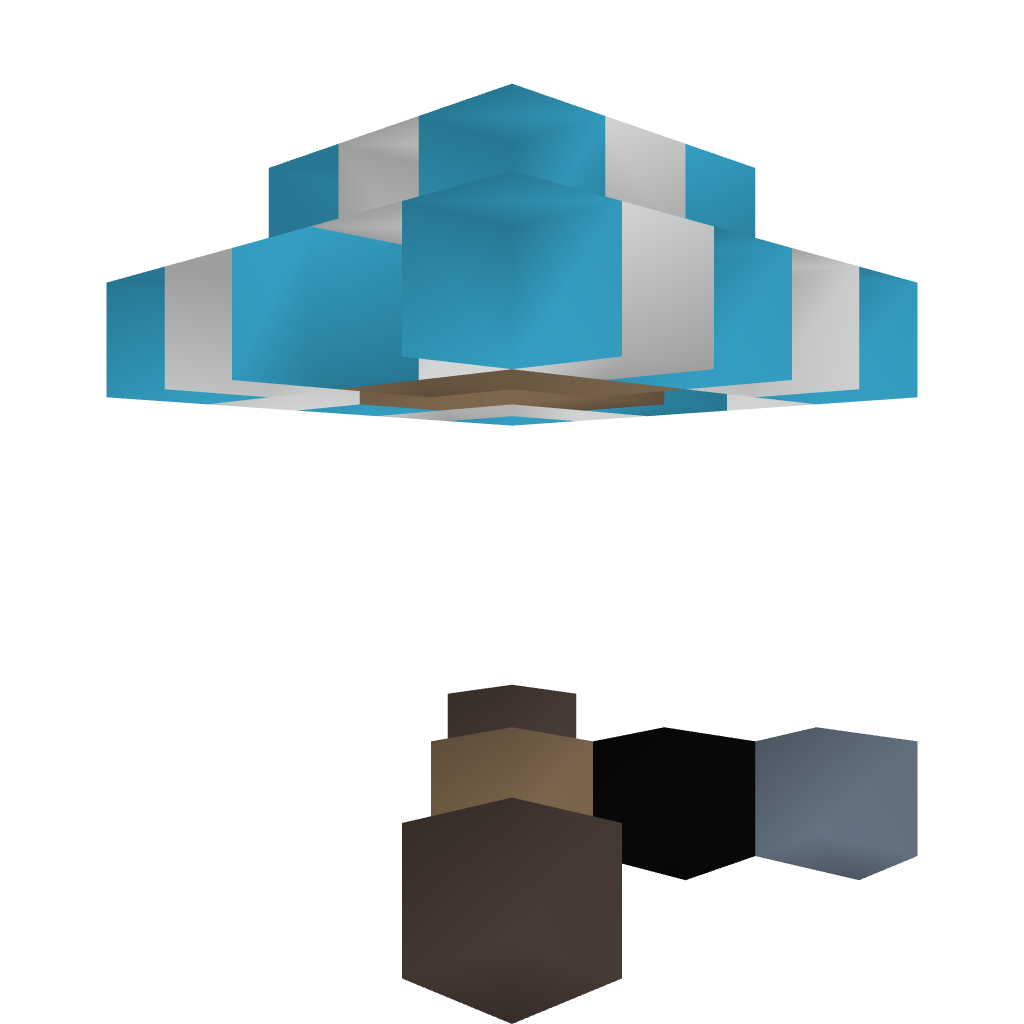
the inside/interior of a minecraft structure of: Lolnet Umbrella